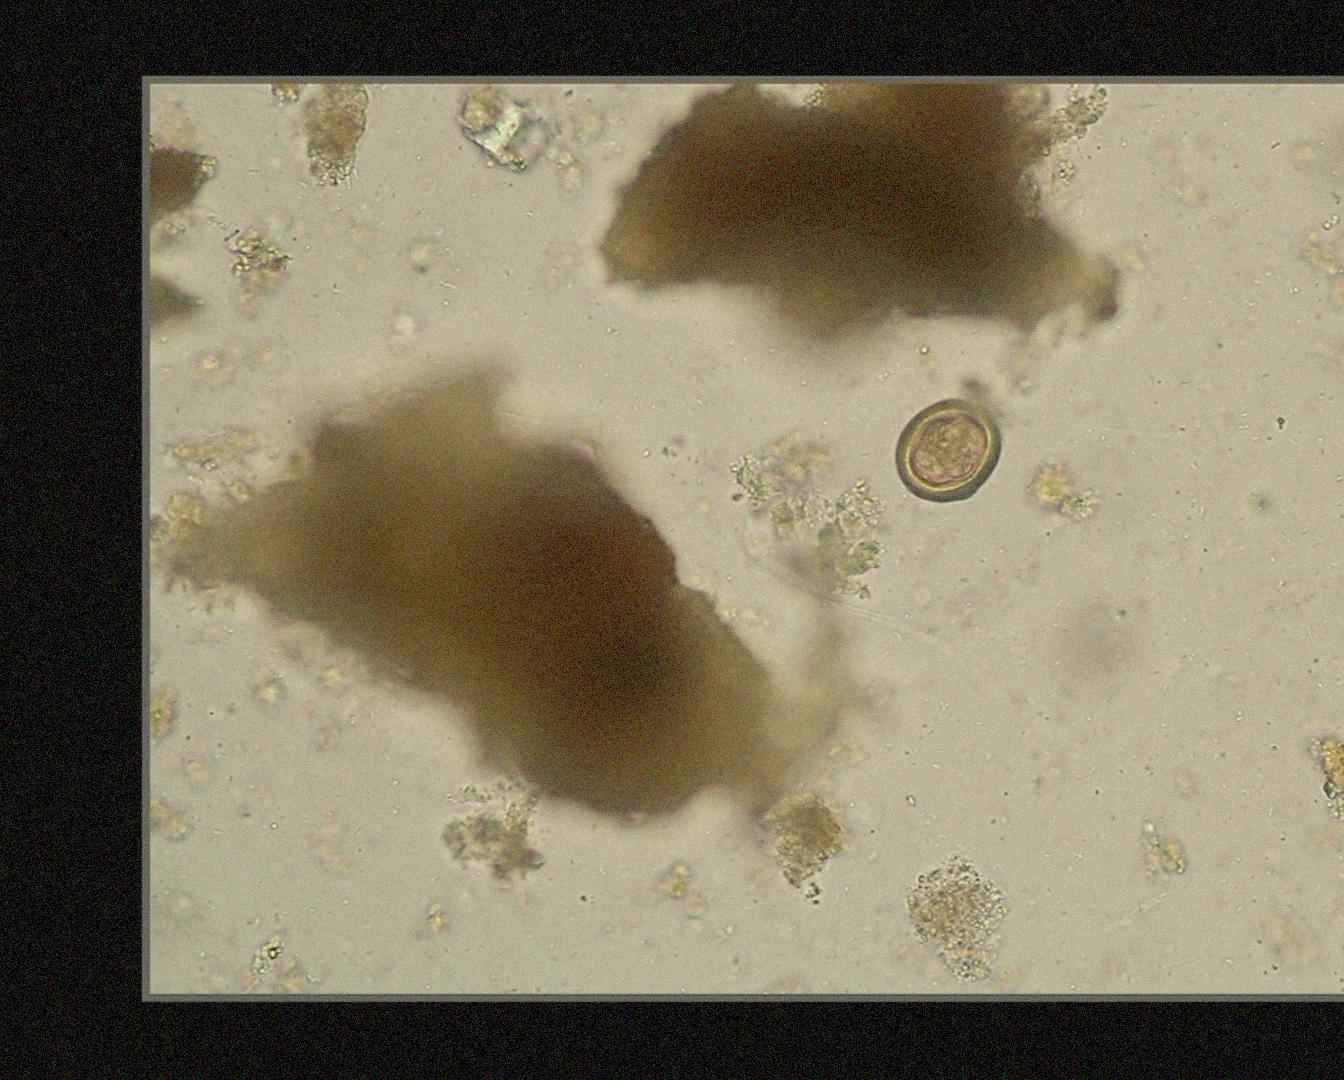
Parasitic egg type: Taenia spp. egg